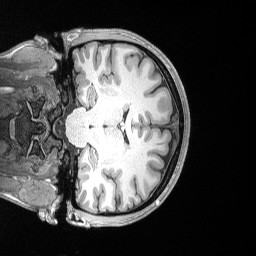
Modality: T1w
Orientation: coronal
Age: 24
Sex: female
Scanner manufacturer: siemens
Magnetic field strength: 3 T
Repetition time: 2.53 s
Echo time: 0.00164 s